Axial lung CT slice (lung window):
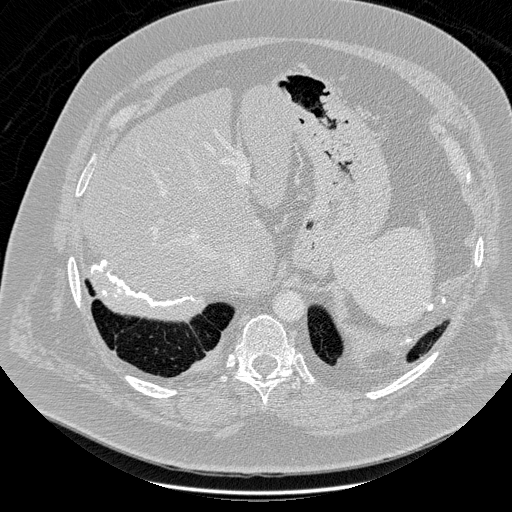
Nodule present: no